Question: What are the filter options?
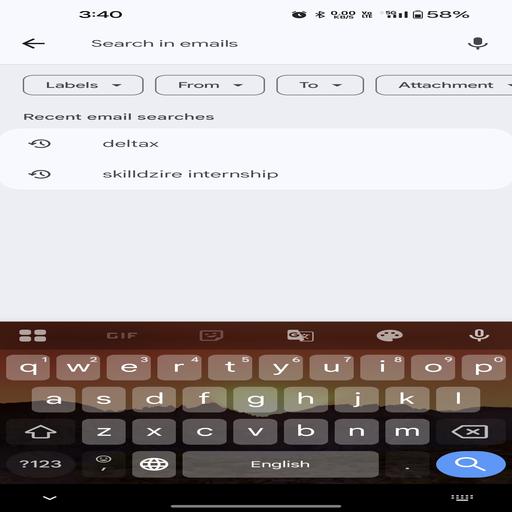
Answer: Labels, From, To, Attachment